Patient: sex M, age 64
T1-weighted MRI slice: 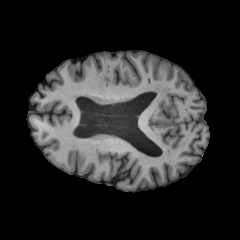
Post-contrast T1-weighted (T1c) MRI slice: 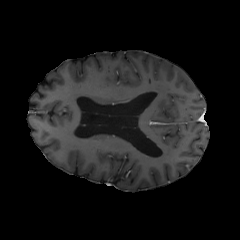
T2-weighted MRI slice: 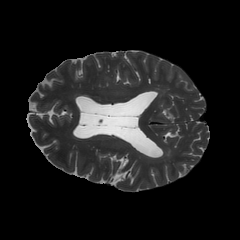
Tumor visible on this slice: no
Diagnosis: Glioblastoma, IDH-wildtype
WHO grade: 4